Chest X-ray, AP view. Patient: 57 years old, sex F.
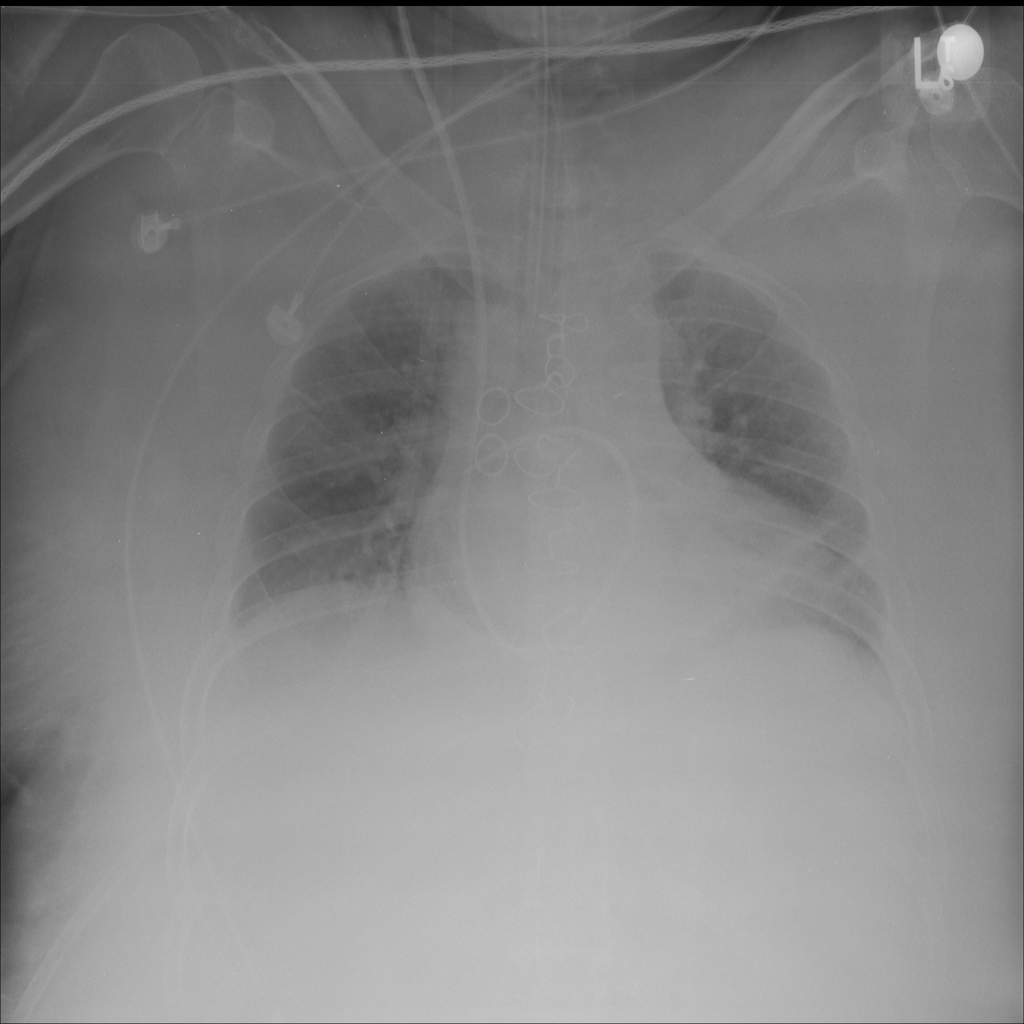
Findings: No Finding